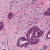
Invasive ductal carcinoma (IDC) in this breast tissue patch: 0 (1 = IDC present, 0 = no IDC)